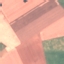
Land use / land cover: AnnualCrop